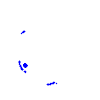
Particle: pion